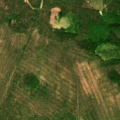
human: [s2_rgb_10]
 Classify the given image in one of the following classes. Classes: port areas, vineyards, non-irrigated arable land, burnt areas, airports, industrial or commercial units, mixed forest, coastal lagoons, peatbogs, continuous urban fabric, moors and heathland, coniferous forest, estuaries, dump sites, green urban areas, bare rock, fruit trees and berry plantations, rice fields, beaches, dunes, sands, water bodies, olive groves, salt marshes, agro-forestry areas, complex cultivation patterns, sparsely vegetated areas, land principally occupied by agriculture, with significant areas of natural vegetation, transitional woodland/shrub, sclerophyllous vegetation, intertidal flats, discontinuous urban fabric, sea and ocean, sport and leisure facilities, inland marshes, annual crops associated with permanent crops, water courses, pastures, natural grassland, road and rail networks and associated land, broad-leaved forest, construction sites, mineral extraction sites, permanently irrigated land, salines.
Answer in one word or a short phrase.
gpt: coniferous forest, transitional woodland/shrub